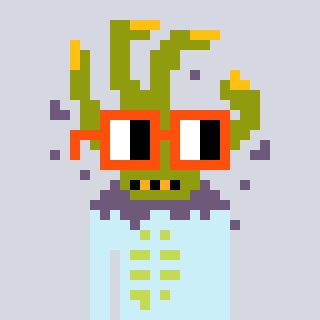
a pixel art character with square orange glasses, a zombie-hand-shaped head and a cold-colored body on a cool background